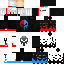
A male skeleton skin with dark skin, wearing brown helmet dressed in a red hoodie and red pants, featuring a closed mouth.